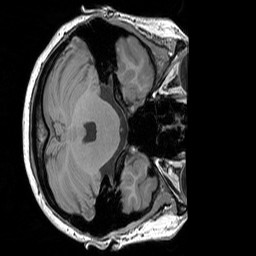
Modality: T1w
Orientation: axial
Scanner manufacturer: siemens
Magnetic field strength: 3 T
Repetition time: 1.83 s
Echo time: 0.00303 s